Question: I used EtherDetect to see what is one game sending to me and what I'm sending to game server.
I was wondering what encryption is it after the packet information which is colored in grey color in the image bellow. How can I encrypt/decrypt information which I'm sending/receiving in my games like this?

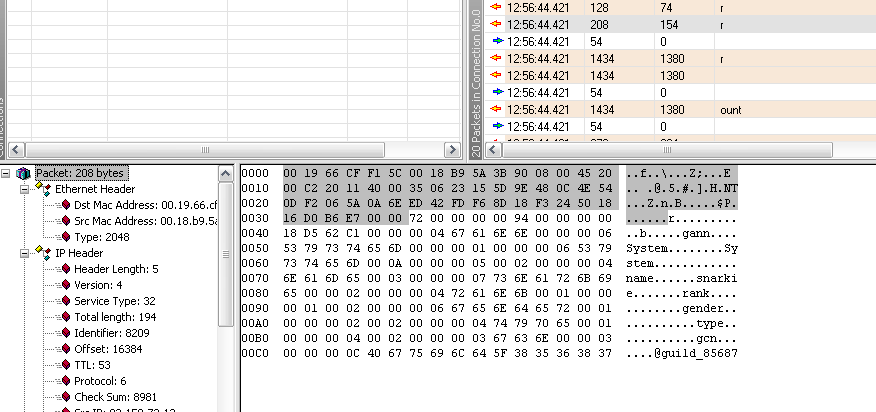
Answer: Why do you think this data is encrypted? This could also be simple binary encoded data, but as long as you don't know the data format this remains a secret.